Question: I have made a swap function in a program that needs to separate a string to 2 string. One for all the lower case letters and the other for all the upper case letters and I have got this error when debugging.
> Unhandled exception at 0x001C185B in upper_lower_letters.exe: 0xC0000005: Access violation writing location 0x001C5865.
This is the function
'''
void swapChars(char arr[], int index1, int index2)
{
char aux = ' ';
aux = arr[index1];
arr[index1] = arr[index2];
arr[index2] = aux;
}
'''
And I get the error in this line
'''
arr[index1] = arr[index2];
'''
I call the function from this function
'''
void sortLowerUpperCase(char str[])
{
int i = 0, lowerC = 0, upperC = 0;
int lowerIndexs[TH] = { 0 };
int upperIndexs[TH] = { 0 };
char lowerCaseStr[TH] = { 0 };
char upperCaseStr[TH] = { 0 };
for (i = 0; i < strlen(str); i++)
{
if (str[i] >= 'a' && str[i] <= 'z')
{
lowerIndexs[lowerC] = i;
lowerC++;
}
}
for (i = 0; i < lowerC; i++)
{
swapChars(str, lowerIndexs[i], i);
}
strcpy(lowerCaseStr, str);
puts(lowerCaseStr);
}
'''
In the main I call the 'sortLowerUpperCase' like this
'''
sortLowerUpperCase("LiDoR");
'''
This is the value of the variables in the debug window:

So it's now going out of the bounds of the array.
What can I do for make it work?
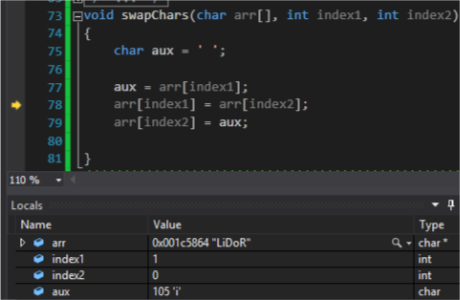
Answer: In your 'main' function, replace the call to 'sortLowerUpperCase("LiDoR");'
with
'''
char * string = (char *)malloc(6);
strcpy(string, "LiDoR");
sortLowerUpperCase(string);
'''
In C, string literals are created in a read-only area of the memory on most architecture. Later, when you try to write / replace some part of that string literal (in the statements 'arr[index1] = arr[index2];' and 'arr[index2] = aux;') which is in the read-only memory section, you obviously get this error (seg fault). So to avoid accidentally writing memory to read-only section, you should create memory on your own (either using 'malloc' or using an array) and then copy the string literal to that memory.